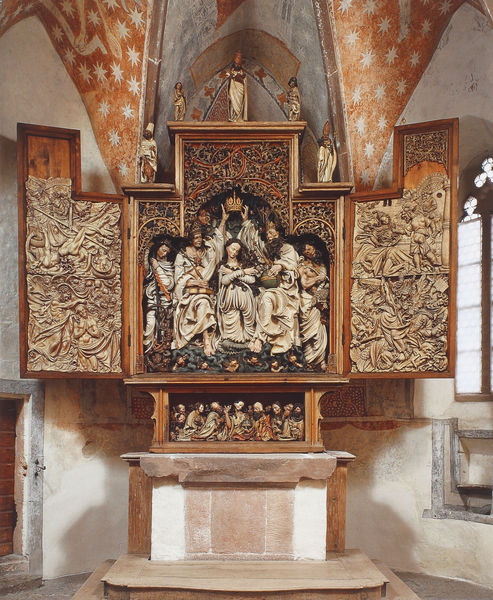
Titel: Hochaltar der Filialkirche St. Michael in Niederrotweil am Kaiserstuhl
Künstler: H. L. Meister
Standort: Niederrotweil am Kaiserstuhl, Filialkirche St. Michael (EU - D - BW)
Schlagwörter: flügel, gott, himmel, mann, frauen, sitzen, fenster, frau, holz, männer, szene, tür, ornament, bart, halten, stein, kirche, figur, kind, mutter, gotik, krone, engel, kopfbedeckung, relief, bogen, baby, figuren, kuppel, treppe, bischof, verzierung, stufe, bögen, gewölbe, stern, sterne, gebet, allegorie, altar, schnitzerei, seiten, skulpturen, gotisch, jesus, apsis, krönung, chor, heilige, abendmahl, heilig, maria, madonna, geschnitzt, schnitzereien, altarbild, unterwelt, seitenflügel, unterbau, retabel, christ, flügelaltar, triptychon, apostel, triptichon, riemenschneider, holzschnitzerei, mara, 1500, triptikum, kirche gotik, schnituerei